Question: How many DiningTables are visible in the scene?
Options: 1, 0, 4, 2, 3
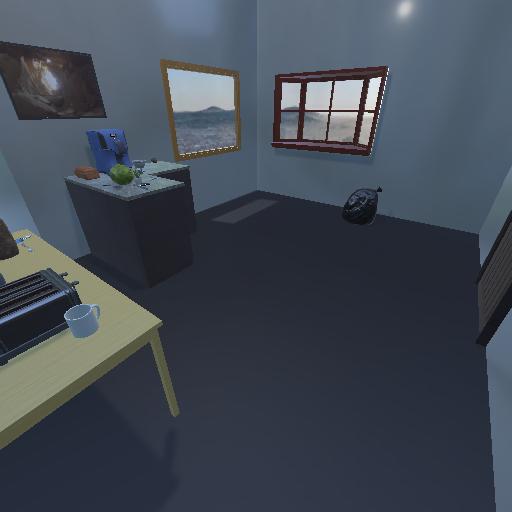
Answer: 1